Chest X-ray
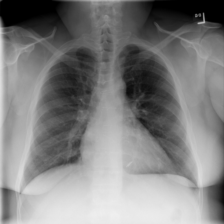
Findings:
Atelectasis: negative
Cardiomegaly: negative
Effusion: negative
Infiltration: negative
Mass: negative
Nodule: negative
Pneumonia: negative
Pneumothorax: negative
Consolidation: negative
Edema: negative
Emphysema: negative
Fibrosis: negative
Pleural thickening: negative
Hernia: negative